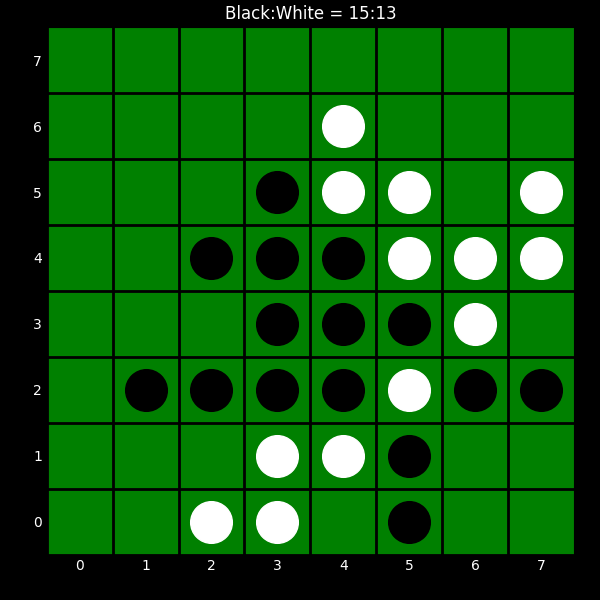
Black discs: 15
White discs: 13